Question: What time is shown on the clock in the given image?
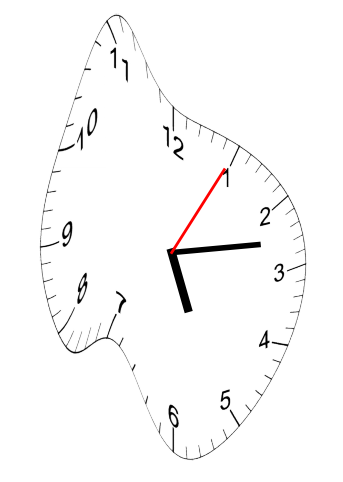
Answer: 05:13:05